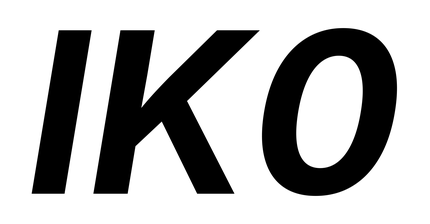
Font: Inter-Italic_Bold_Italic